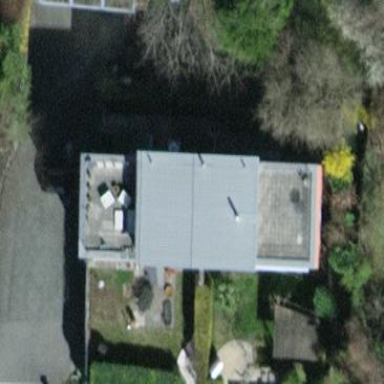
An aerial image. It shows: Semi-detached house.